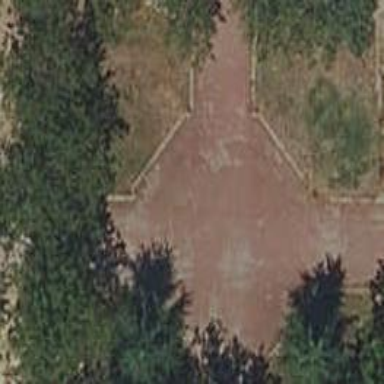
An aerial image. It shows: Concrete path.